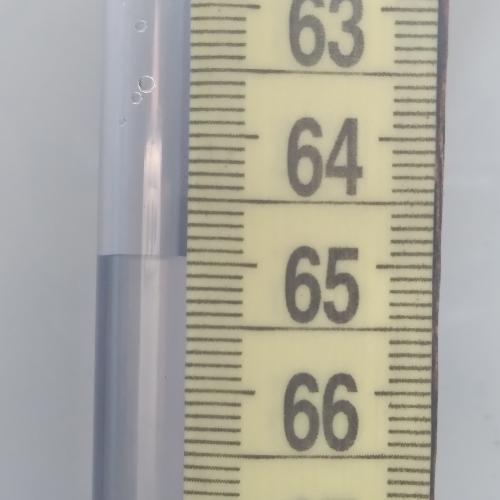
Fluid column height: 65.0 cm